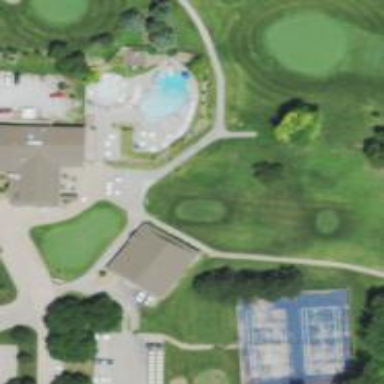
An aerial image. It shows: Grass area designated as golf tee.